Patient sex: F
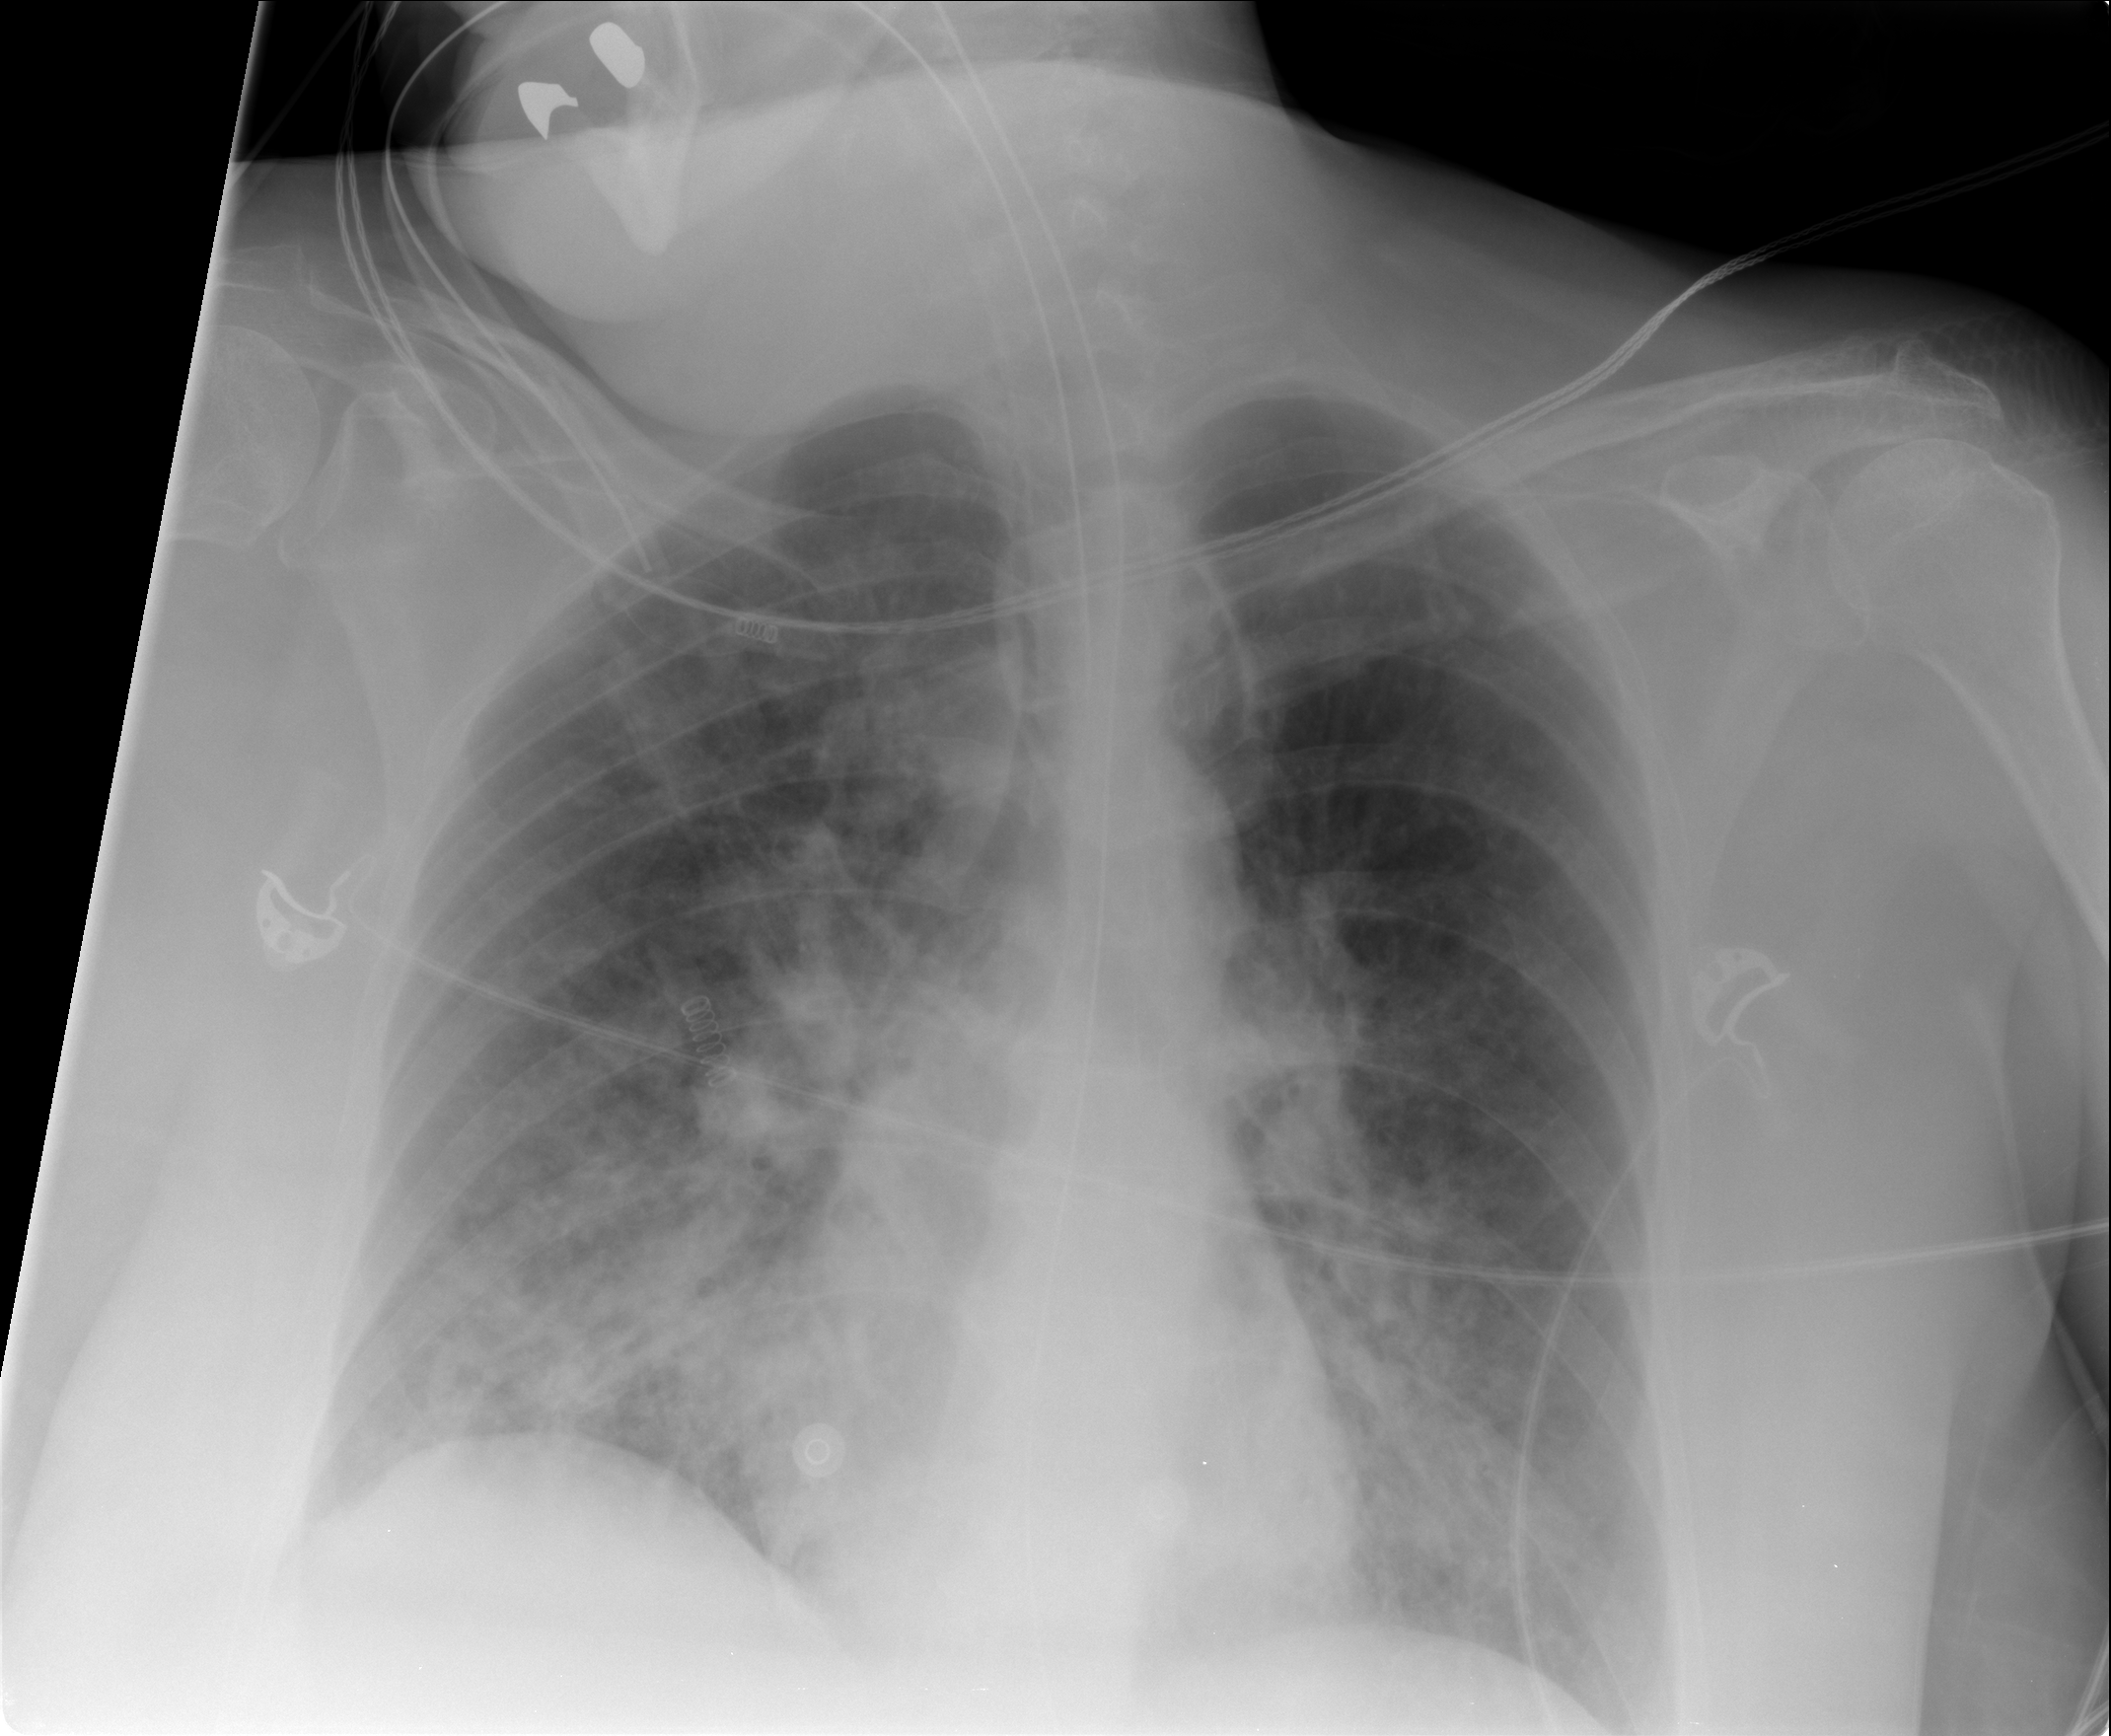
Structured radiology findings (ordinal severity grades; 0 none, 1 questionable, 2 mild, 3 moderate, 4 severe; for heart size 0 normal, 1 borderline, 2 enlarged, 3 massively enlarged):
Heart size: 0
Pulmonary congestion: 1
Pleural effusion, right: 0
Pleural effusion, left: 0
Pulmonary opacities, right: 3
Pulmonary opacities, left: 2
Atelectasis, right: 2
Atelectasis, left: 2